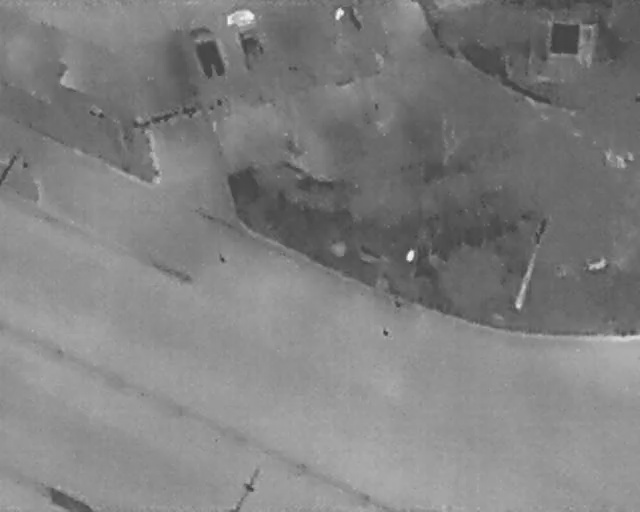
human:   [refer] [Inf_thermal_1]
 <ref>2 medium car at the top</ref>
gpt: <box>[[34, 4, 43, 11, 162], [27, 7, 37, 13, 162]]</box>